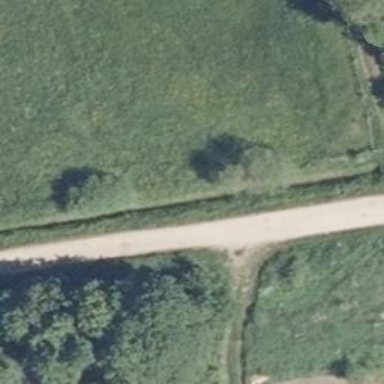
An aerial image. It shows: Unclassified road with compacted surface.